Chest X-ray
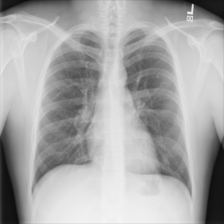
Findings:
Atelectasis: negative
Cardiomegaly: negative
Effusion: negative
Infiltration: negative
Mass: negative
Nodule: negative
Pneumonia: negative
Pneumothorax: negative
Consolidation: negative
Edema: negative
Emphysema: negative
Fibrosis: negative
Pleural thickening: negative
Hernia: negative